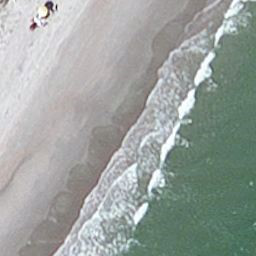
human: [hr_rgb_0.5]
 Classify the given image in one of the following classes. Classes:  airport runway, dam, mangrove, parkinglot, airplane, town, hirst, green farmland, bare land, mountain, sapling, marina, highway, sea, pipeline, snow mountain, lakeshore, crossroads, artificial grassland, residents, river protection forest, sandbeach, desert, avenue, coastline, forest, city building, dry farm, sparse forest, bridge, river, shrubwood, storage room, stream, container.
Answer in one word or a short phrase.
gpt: coastline